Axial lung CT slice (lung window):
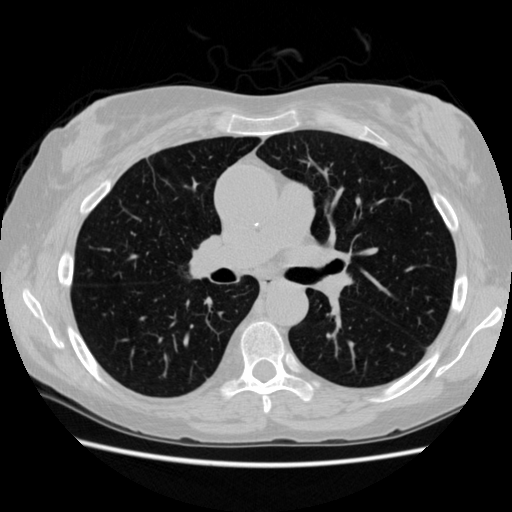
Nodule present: no